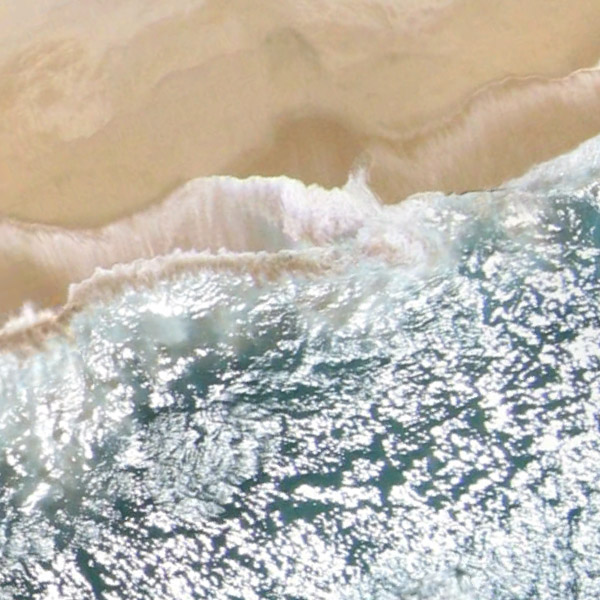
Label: Beach